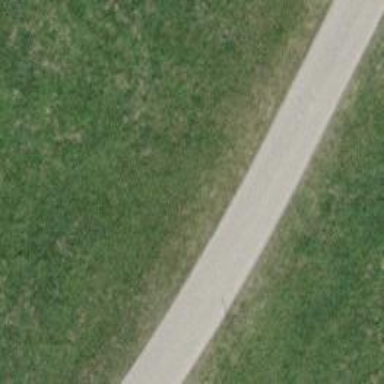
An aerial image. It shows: Unclassified road with asphalt surface.